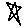
Label: star